Question: I cannot find how to add a country to drop down menu when creating account, lead or contact. At the moment I see only 2 countries. I need to add one more and make it as default one. So when I create lead, contact or account I don't need to choose every time. I have all the rights but no knowledge.

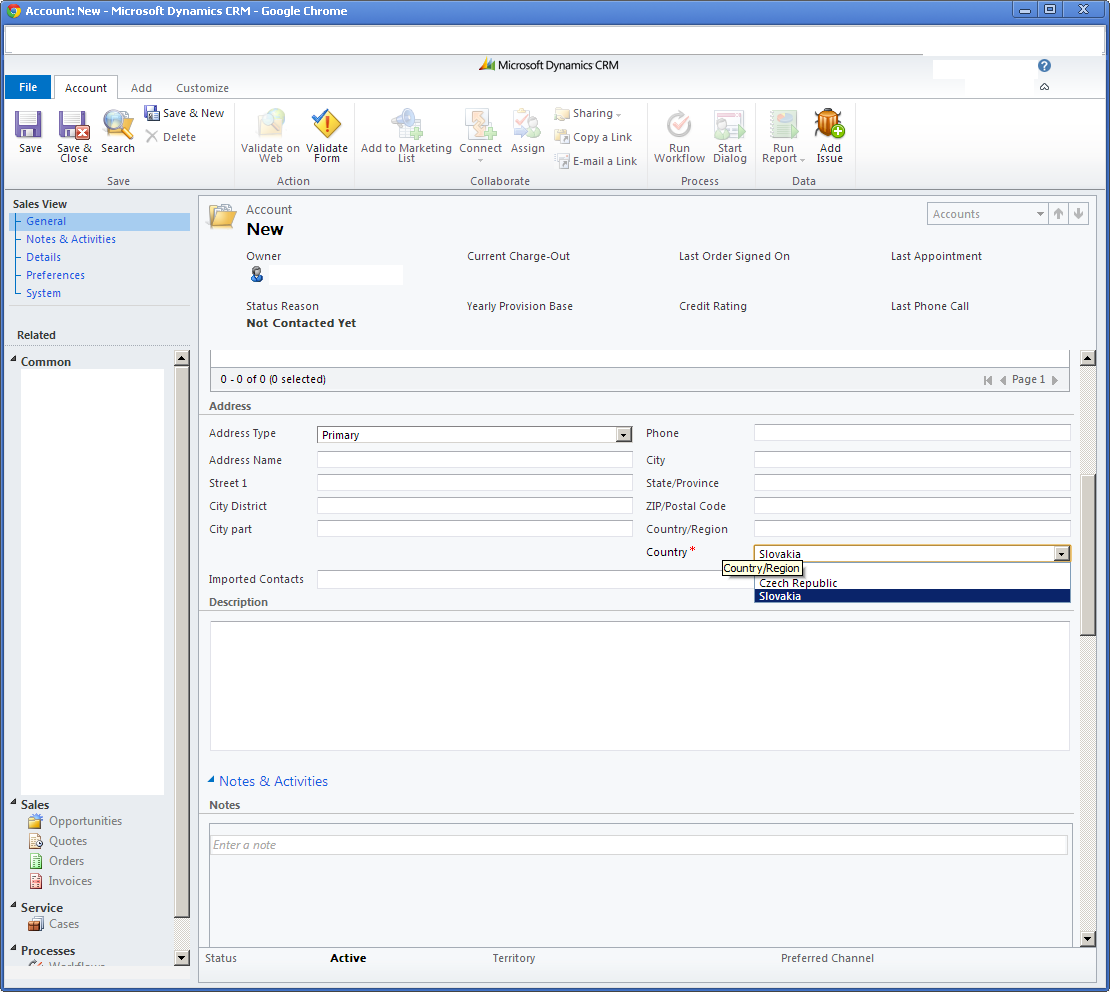
Answer: 1. Click on the Customize tab on the top of form ribbon and then select the Form option.
2. Form will open in edit mode, double click on country field and on new window select the Details tab.
3. Click on Edit button, a new window will open
4. Add new option by clicking on the green colour plus button (pointed out in screenshot below).
5. Select the default country from default value drop down (pointed out in screenshot below).
6. Save and close the Field window
7. Save and Publish the form.
8. You are ready to go.